Interaction volume radius: 5 \u00c5
Interaction volume height: 35 \u00c5
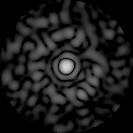
Disorder parameter: 0.8403